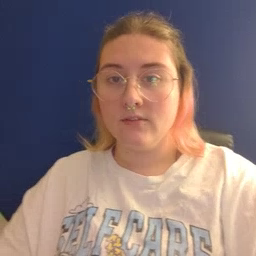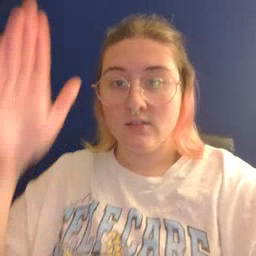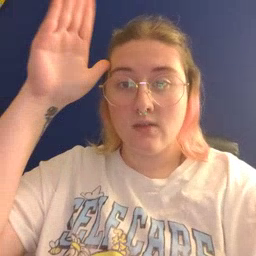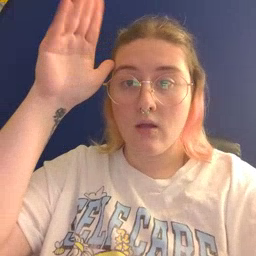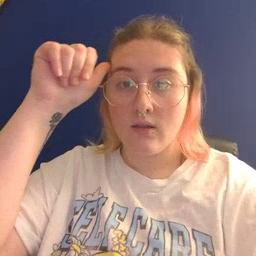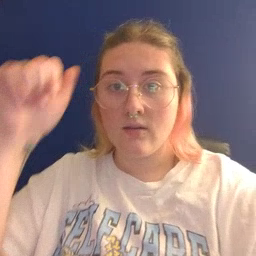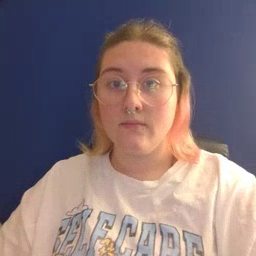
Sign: donkey